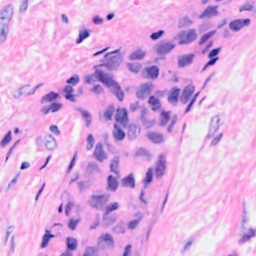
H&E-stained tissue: Breast